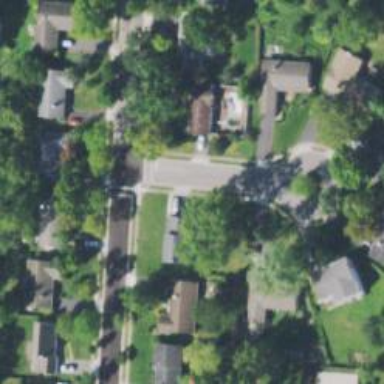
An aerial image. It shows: Residential driveway.